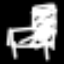
Label: chair